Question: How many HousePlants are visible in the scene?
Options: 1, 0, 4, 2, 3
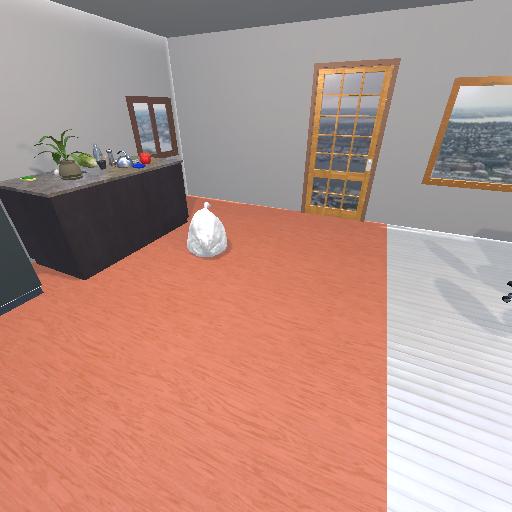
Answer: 1